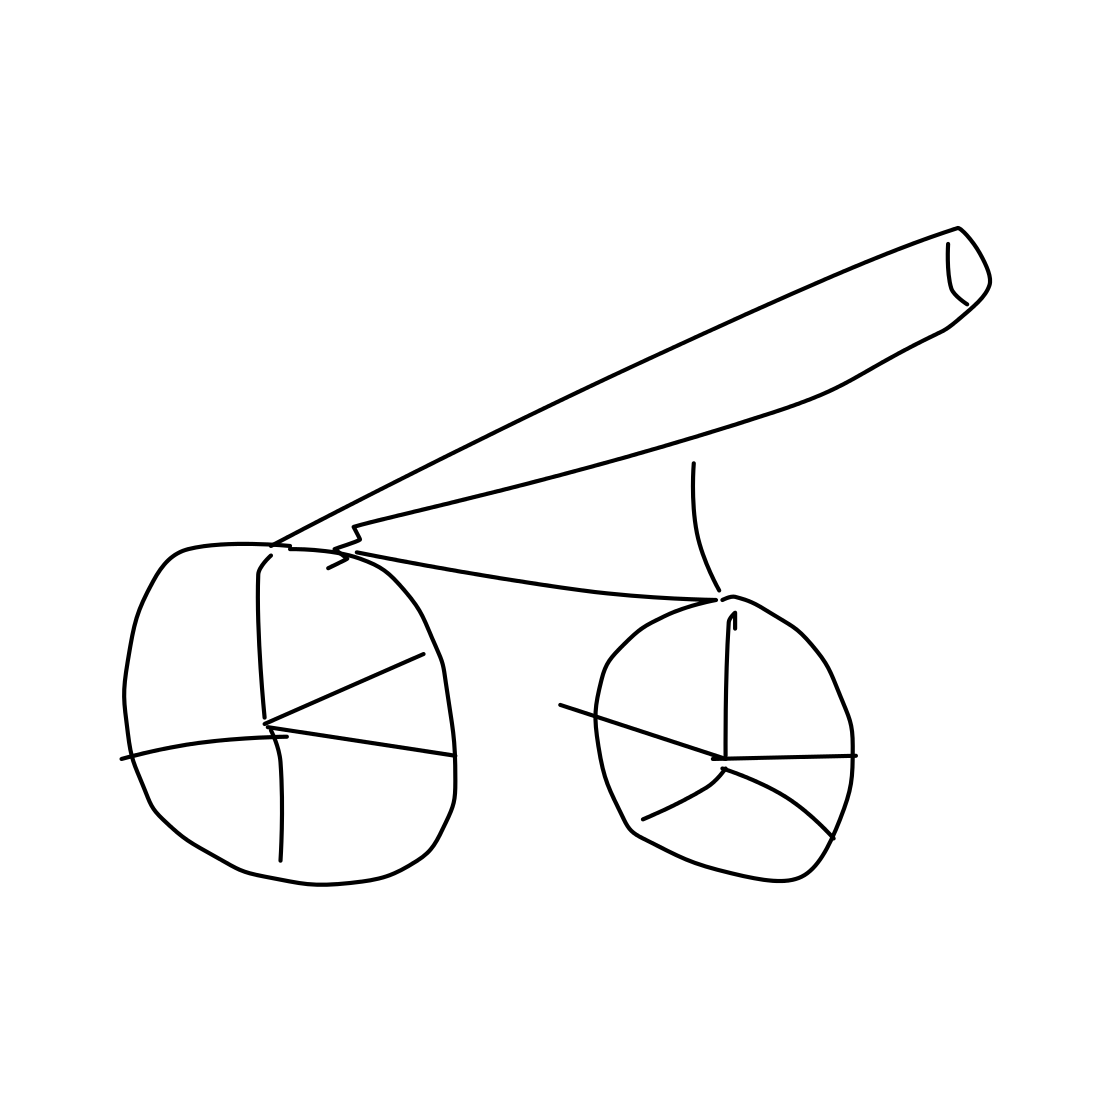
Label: cannon